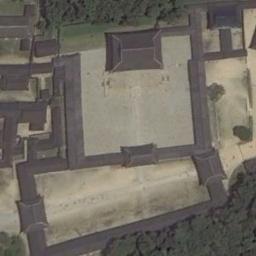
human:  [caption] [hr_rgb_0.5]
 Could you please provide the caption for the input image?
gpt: The palace is on the bare land next to some trees .

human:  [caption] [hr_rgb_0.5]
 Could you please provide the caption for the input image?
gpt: There are many trees of different sizes beside the palace .

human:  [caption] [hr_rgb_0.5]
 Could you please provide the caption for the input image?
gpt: The palace has long walls, Some palaces and courtyards .

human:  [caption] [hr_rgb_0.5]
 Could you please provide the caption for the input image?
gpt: The central part of the palace is a circular building .

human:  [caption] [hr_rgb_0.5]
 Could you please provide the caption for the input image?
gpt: There are some green trees beside the brown palace .